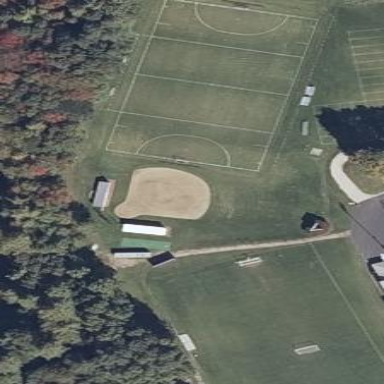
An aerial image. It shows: Grass pitch designated for softball.